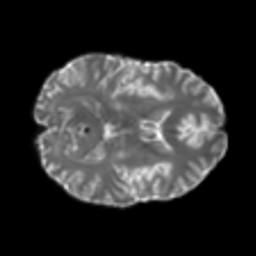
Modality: T2w
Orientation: axial
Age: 18
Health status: ill
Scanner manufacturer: philips
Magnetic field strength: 3 T
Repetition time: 9 s
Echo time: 0.127 s